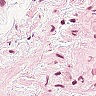
Metastatic tissue present: no